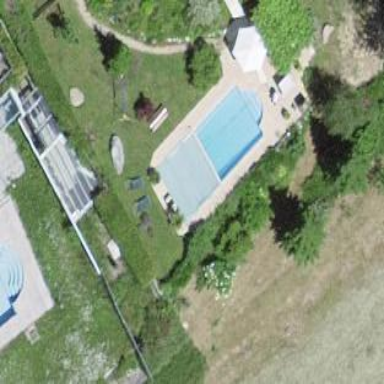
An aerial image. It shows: Swimming pool located in leisure land.